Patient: sex M, age 52
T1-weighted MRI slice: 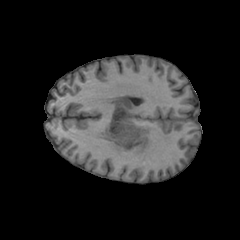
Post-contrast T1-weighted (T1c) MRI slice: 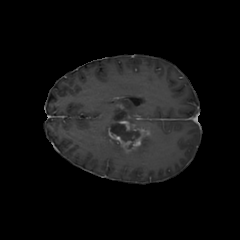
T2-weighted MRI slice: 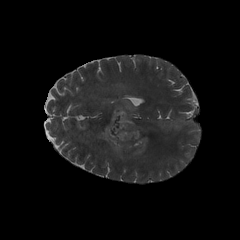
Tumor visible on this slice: yes
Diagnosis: Glioblastoma, IDH-wildtype
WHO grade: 4